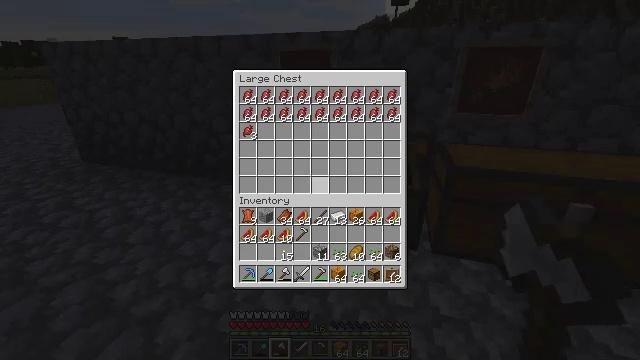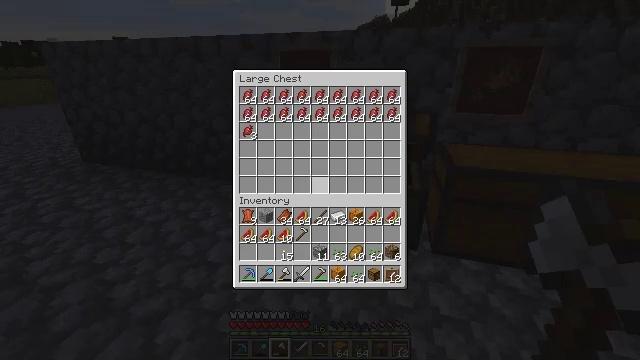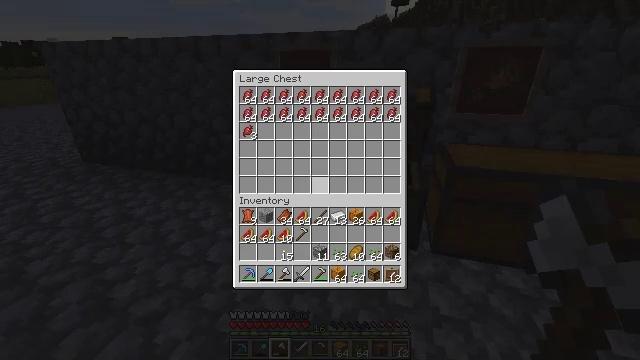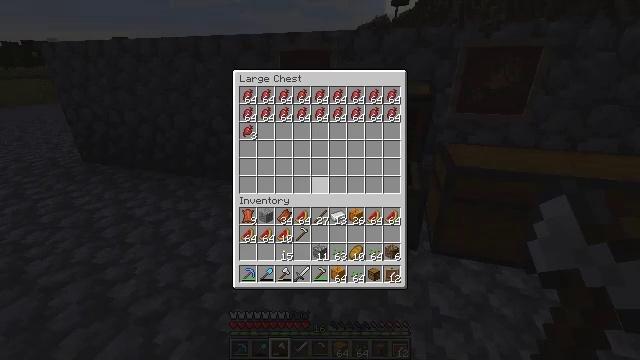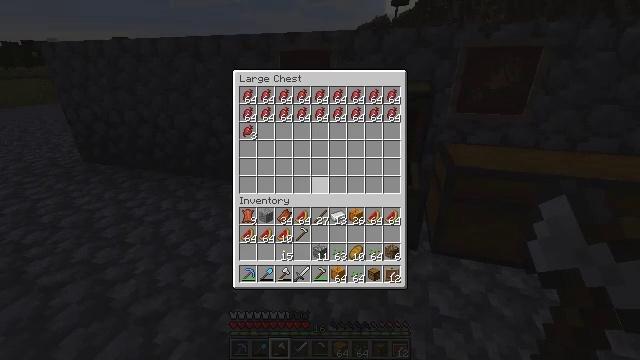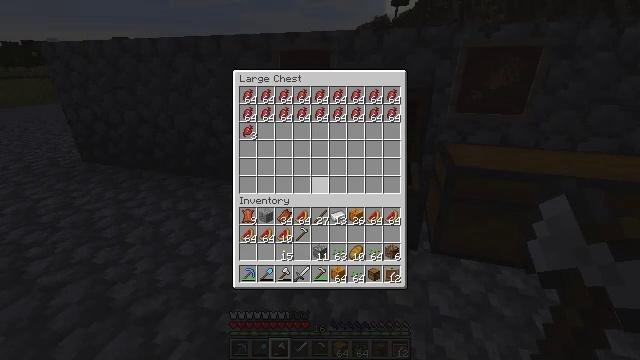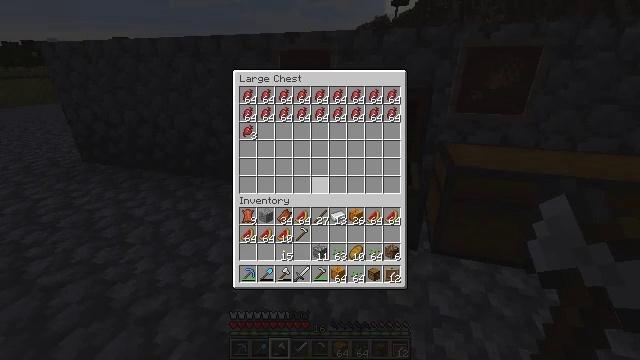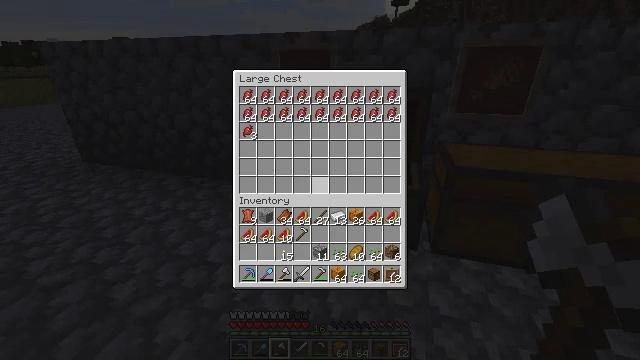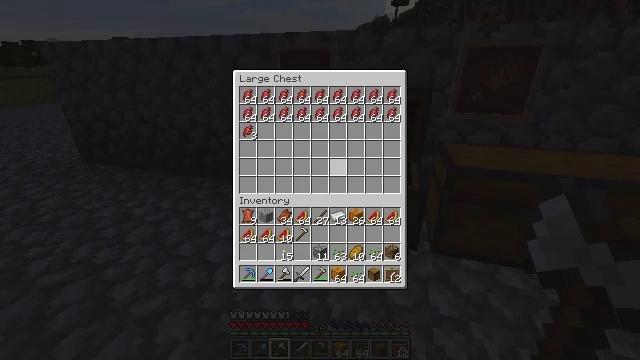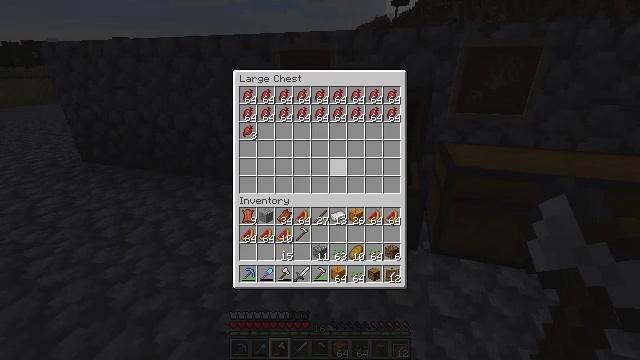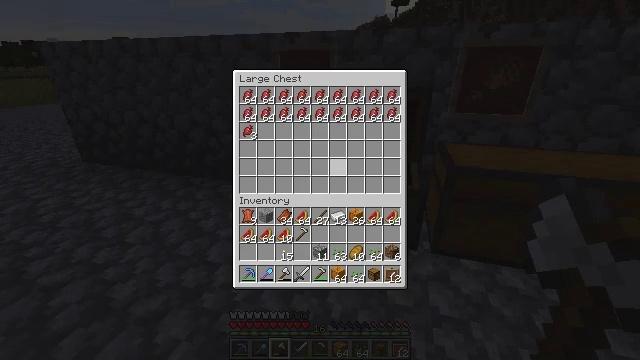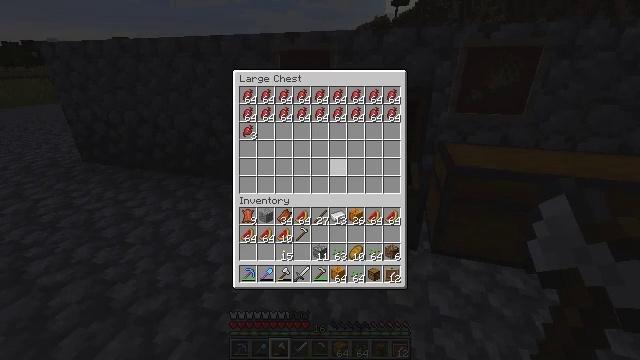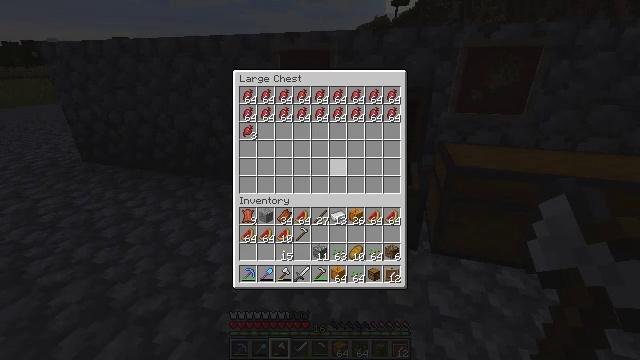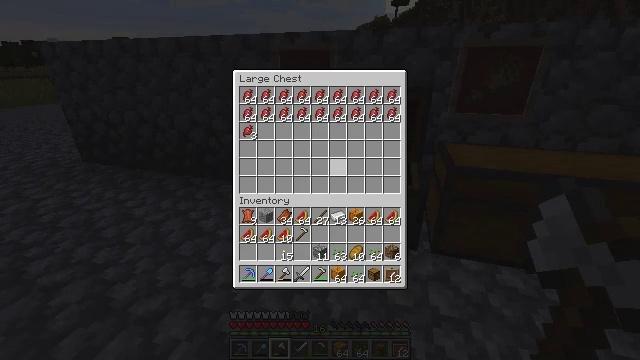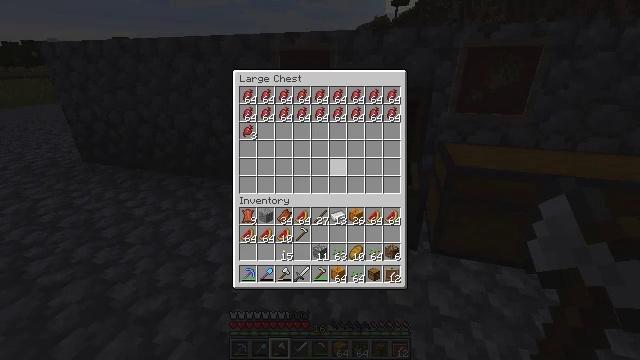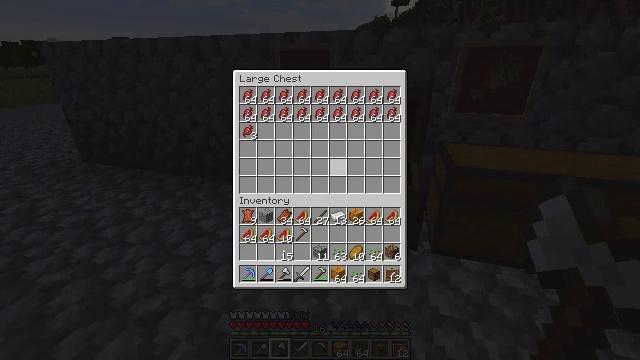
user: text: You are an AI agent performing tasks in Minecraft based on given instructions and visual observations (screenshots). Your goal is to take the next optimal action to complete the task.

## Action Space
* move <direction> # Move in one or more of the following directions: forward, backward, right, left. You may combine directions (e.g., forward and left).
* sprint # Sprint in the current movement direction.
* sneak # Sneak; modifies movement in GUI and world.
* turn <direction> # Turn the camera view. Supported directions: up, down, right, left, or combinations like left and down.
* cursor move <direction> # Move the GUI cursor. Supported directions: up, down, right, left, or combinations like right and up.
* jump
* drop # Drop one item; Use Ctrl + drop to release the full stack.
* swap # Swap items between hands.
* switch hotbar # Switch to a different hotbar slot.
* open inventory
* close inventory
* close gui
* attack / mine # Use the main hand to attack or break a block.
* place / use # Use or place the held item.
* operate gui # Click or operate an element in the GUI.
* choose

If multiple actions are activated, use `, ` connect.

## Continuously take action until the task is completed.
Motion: motion action
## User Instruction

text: Pull up beetroots from the soil.
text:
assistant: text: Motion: no_op
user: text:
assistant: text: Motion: no_op
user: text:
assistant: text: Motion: no_op
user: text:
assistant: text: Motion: no_op
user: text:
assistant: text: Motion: no_op
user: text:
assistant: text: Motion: no_op
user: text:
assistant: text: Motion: no_op
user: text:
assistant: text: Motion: cursor move right
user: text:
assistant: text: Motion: cursor move right
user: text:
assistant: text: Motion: no_op
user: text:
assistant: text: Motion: no_op
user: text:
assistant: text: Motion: no_op
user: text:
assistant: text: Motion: no_op
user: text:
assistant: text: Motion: no_op
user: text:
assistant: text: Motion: no_op
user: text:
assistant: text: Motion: no_op
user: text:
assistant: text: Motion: no_op
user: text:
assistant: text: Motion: no_op
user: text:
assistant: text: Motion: no_op
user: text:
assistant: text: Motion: no_op
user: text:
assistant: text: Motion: no_op
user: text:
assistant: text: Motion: no_op
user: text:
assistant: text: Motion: no_op
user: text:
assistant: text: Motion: no_op
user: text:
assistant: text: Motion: no_op
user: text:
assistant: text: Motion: no_op
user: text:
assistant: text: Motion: no_op
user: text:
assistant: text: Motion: no_op
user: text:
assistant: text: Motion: no_op
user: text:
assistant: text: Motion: no_op